You are looking at the wavelet scalogram of a bearing's acceleration signal. Determine the bearing's health state. Answer with exactly one of: normal, inner_race, outer_race, ball.
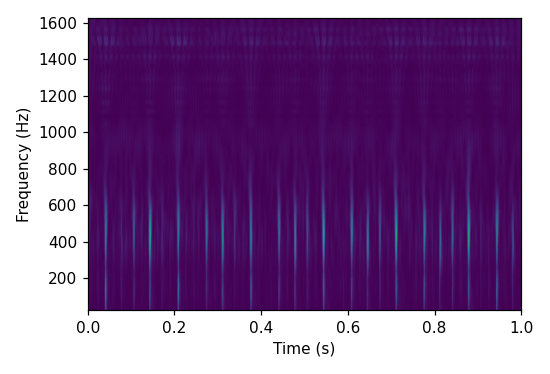
Answer: outer_race